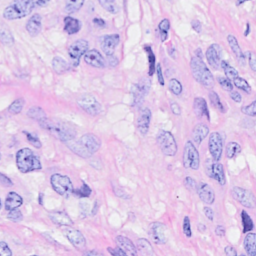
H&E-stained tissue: Breast